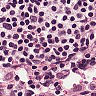
Metastatic tissue present: no